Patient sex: M
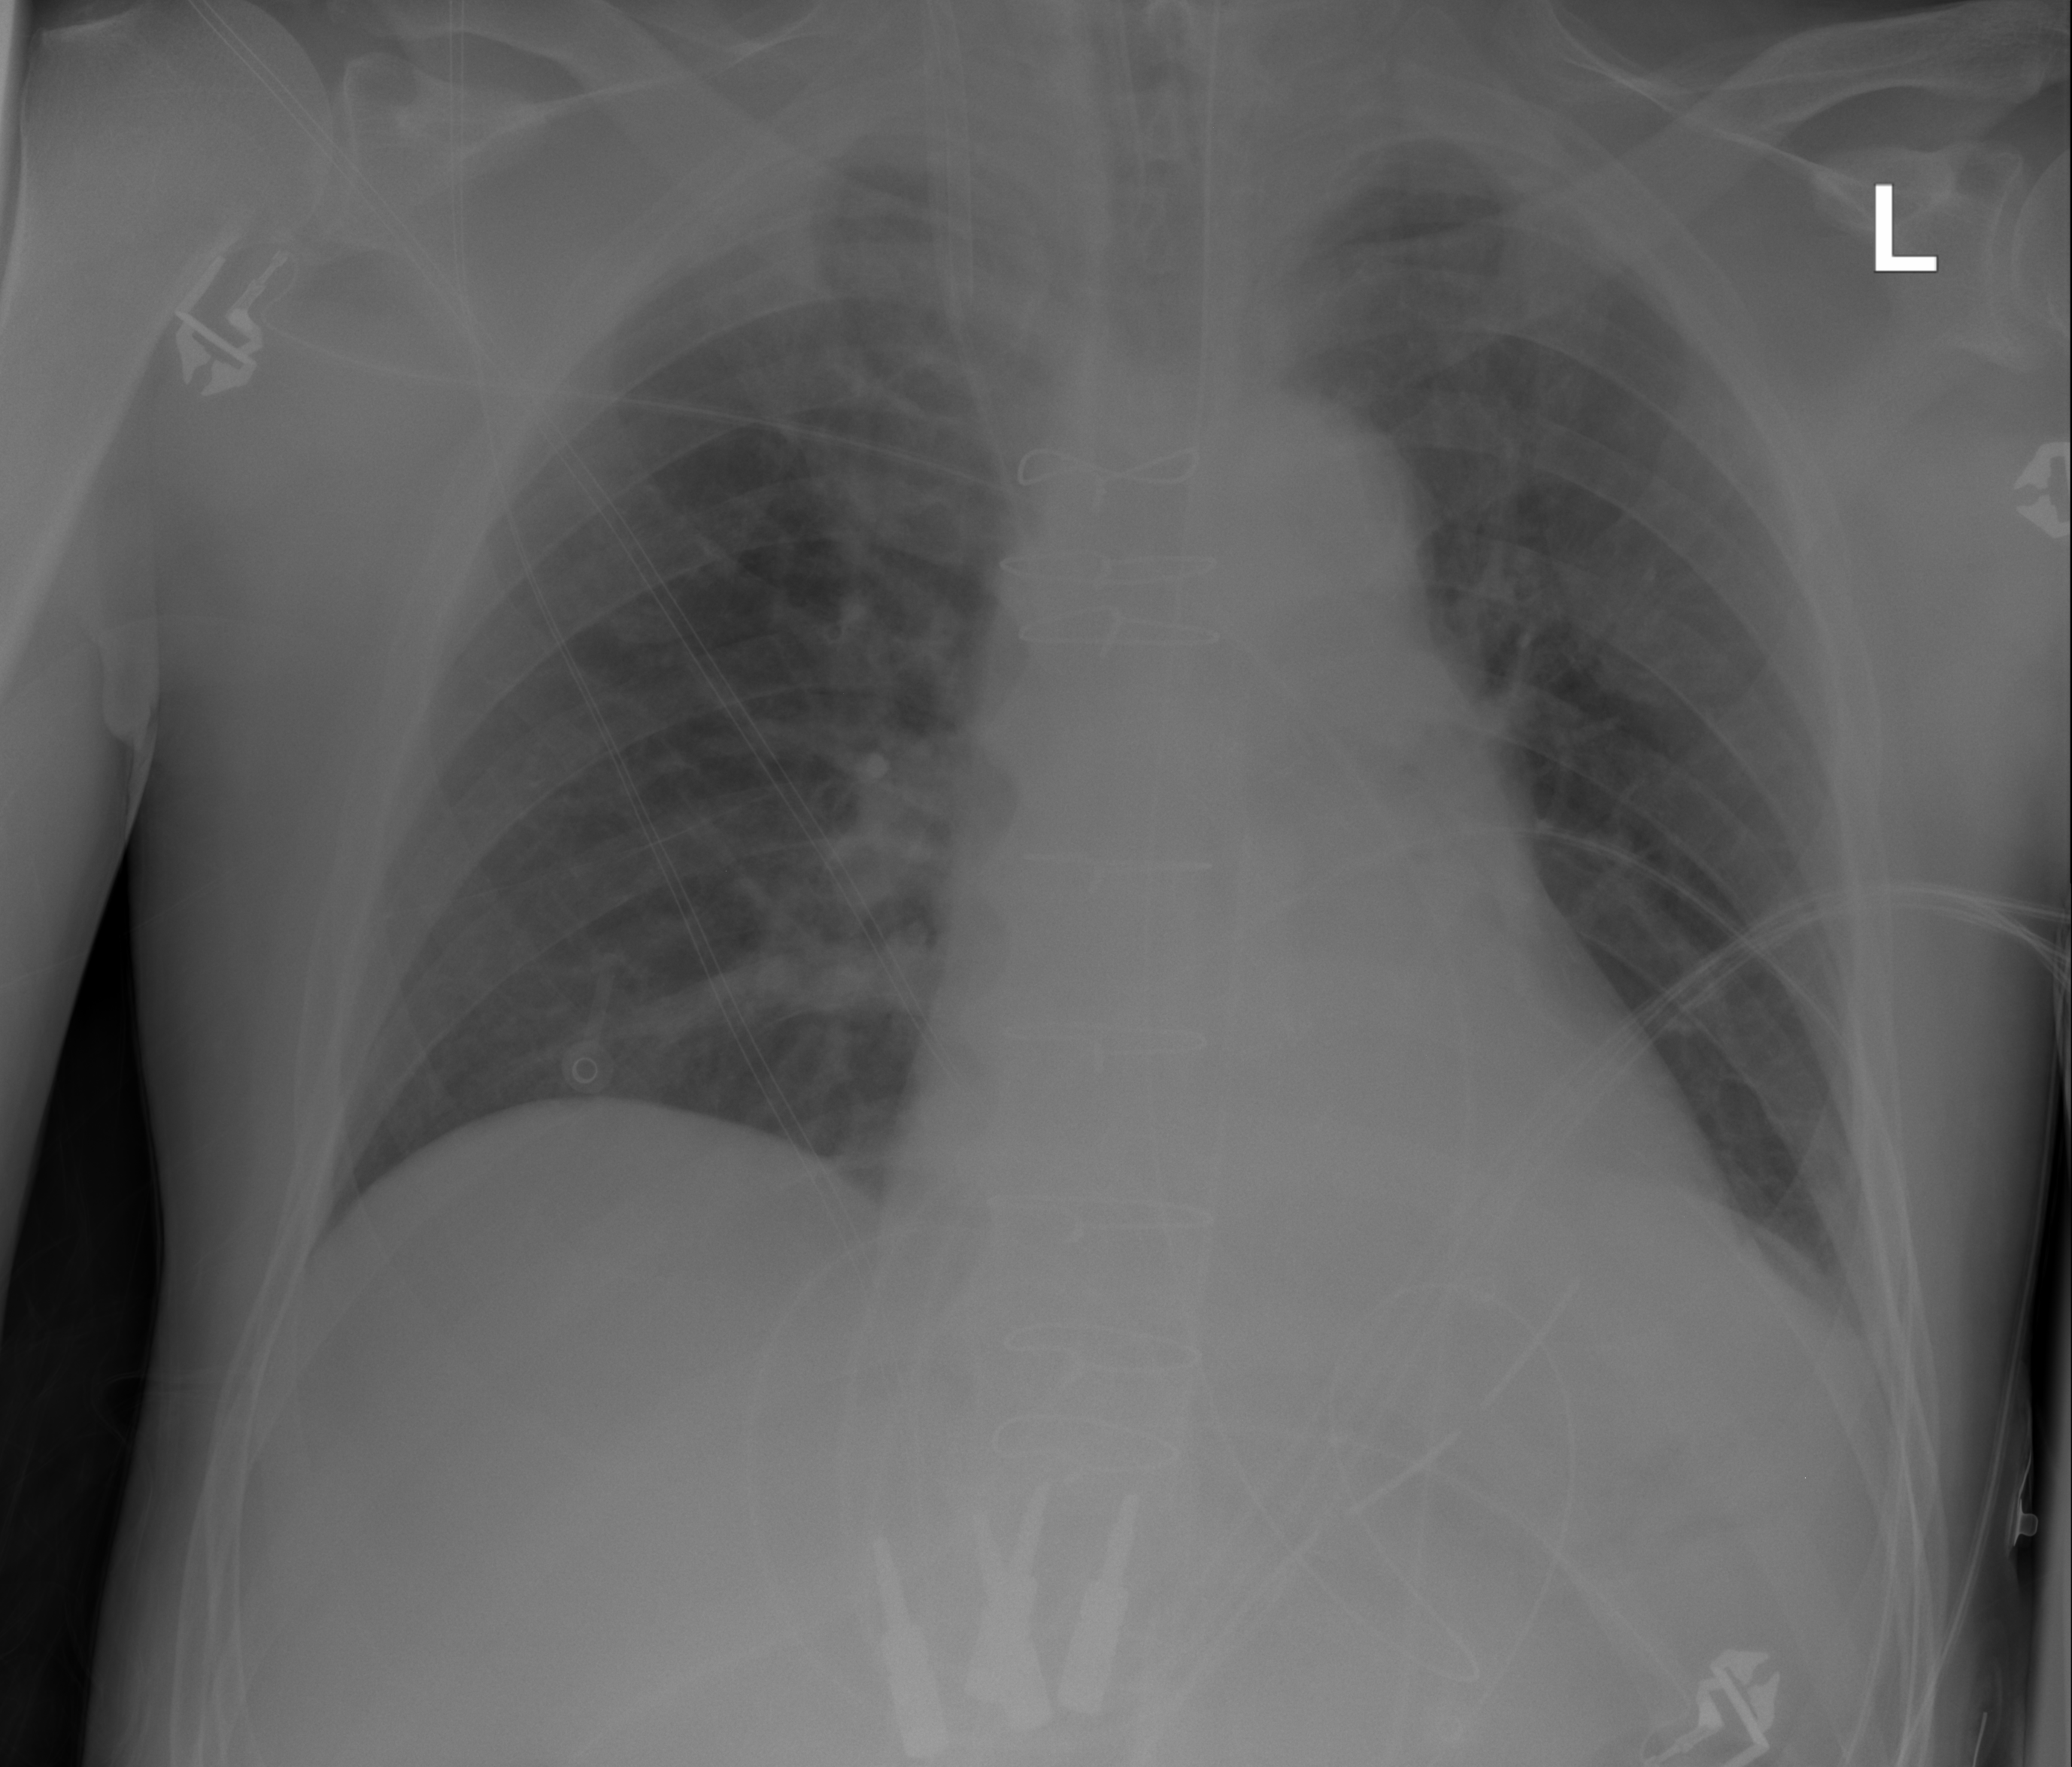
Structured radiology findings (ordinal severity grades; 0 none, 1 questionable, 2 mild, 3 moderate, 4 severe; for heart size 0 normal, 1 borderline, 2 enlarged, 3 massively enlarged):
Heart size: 1
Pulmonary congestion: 0
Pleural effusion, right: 0
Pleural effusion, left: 2
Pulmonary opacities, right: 0
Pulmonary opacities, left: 0
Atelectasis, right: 0
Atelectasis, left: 0